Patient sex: M
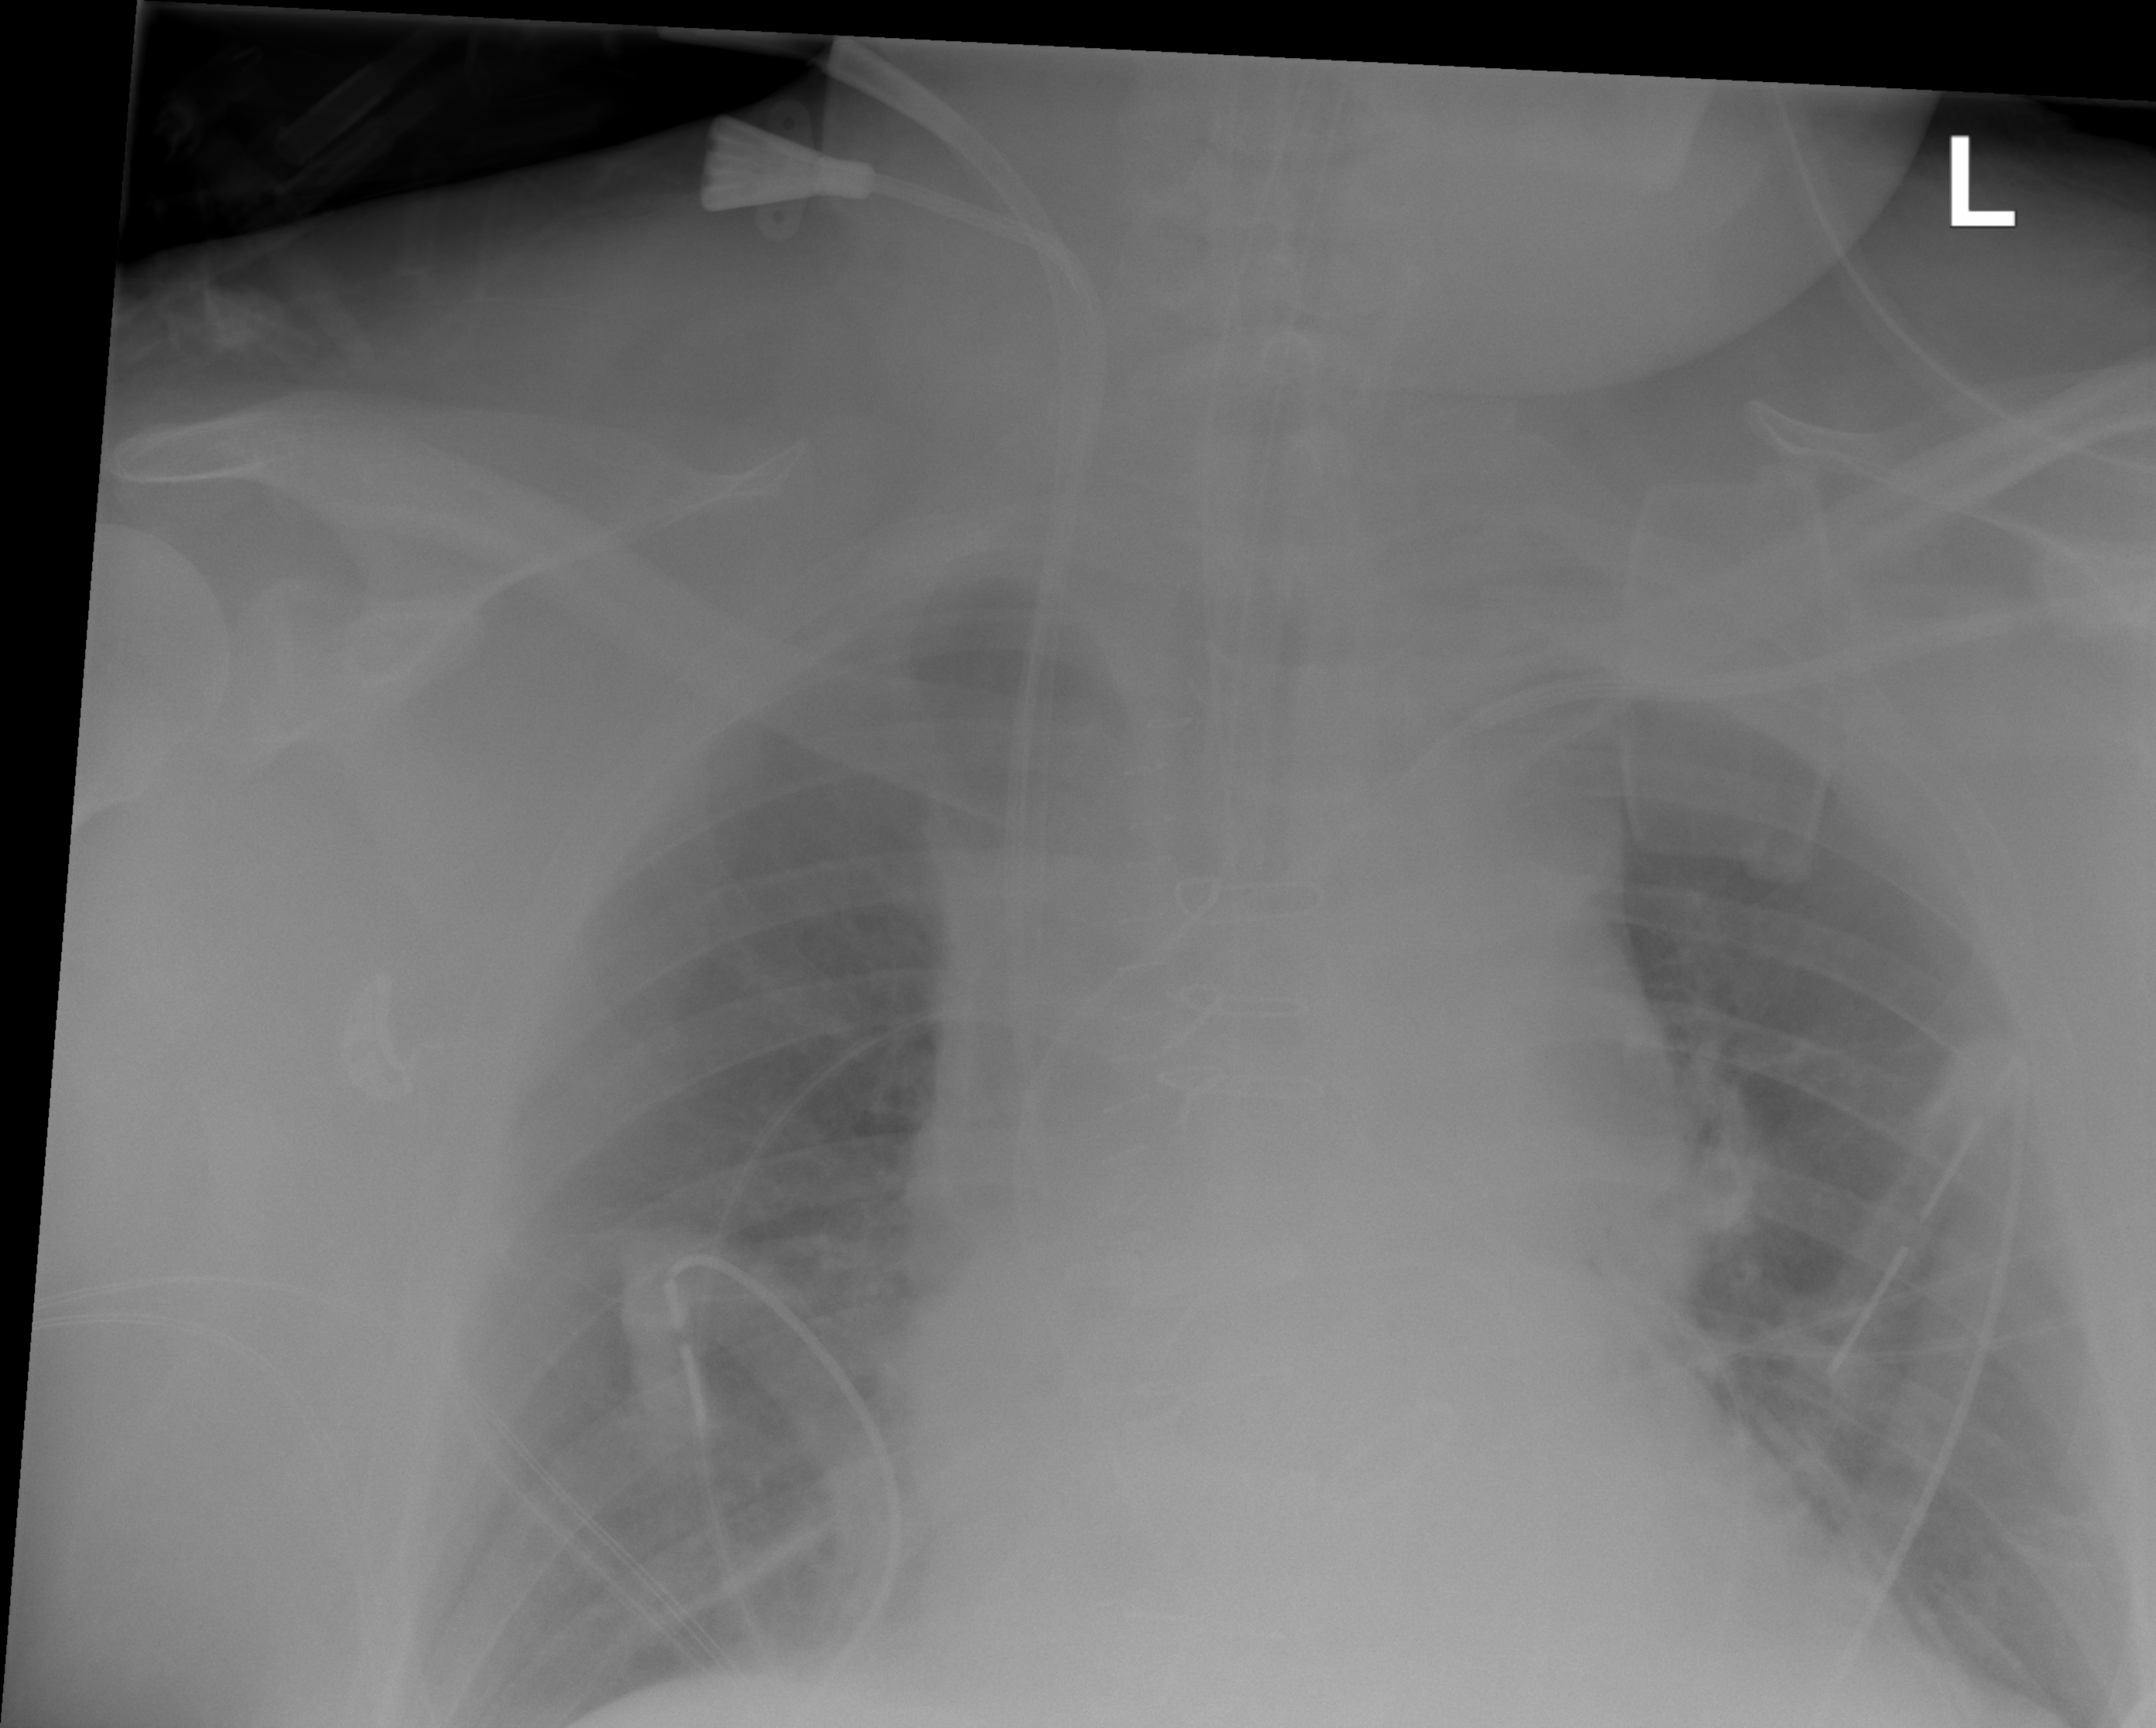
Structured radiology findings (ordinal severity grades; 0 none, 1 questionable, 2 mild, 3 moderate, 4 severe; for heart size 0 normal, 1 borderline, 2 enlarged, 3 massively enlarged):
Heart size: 2
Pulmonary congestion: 0
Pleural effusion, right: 0
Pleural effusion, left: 0
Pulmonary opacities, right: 0
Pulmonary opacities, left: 0
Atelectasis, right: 2
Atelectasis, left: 2